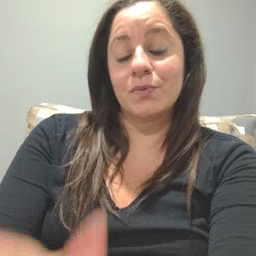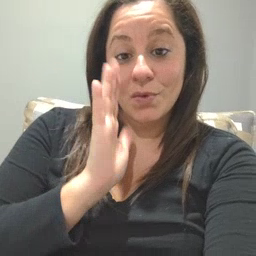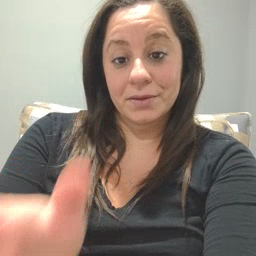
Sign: will